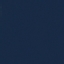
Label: SeaLake